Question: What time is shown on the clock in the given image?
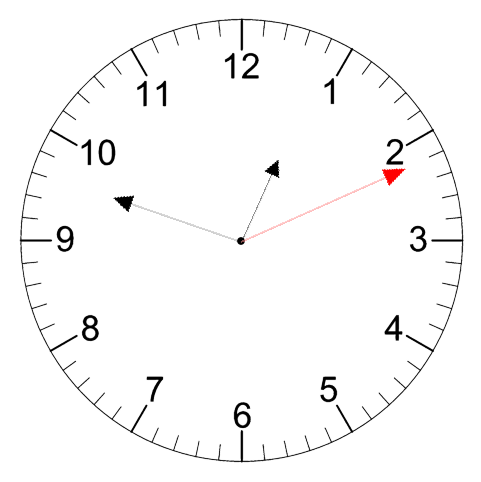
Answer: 12:48:11